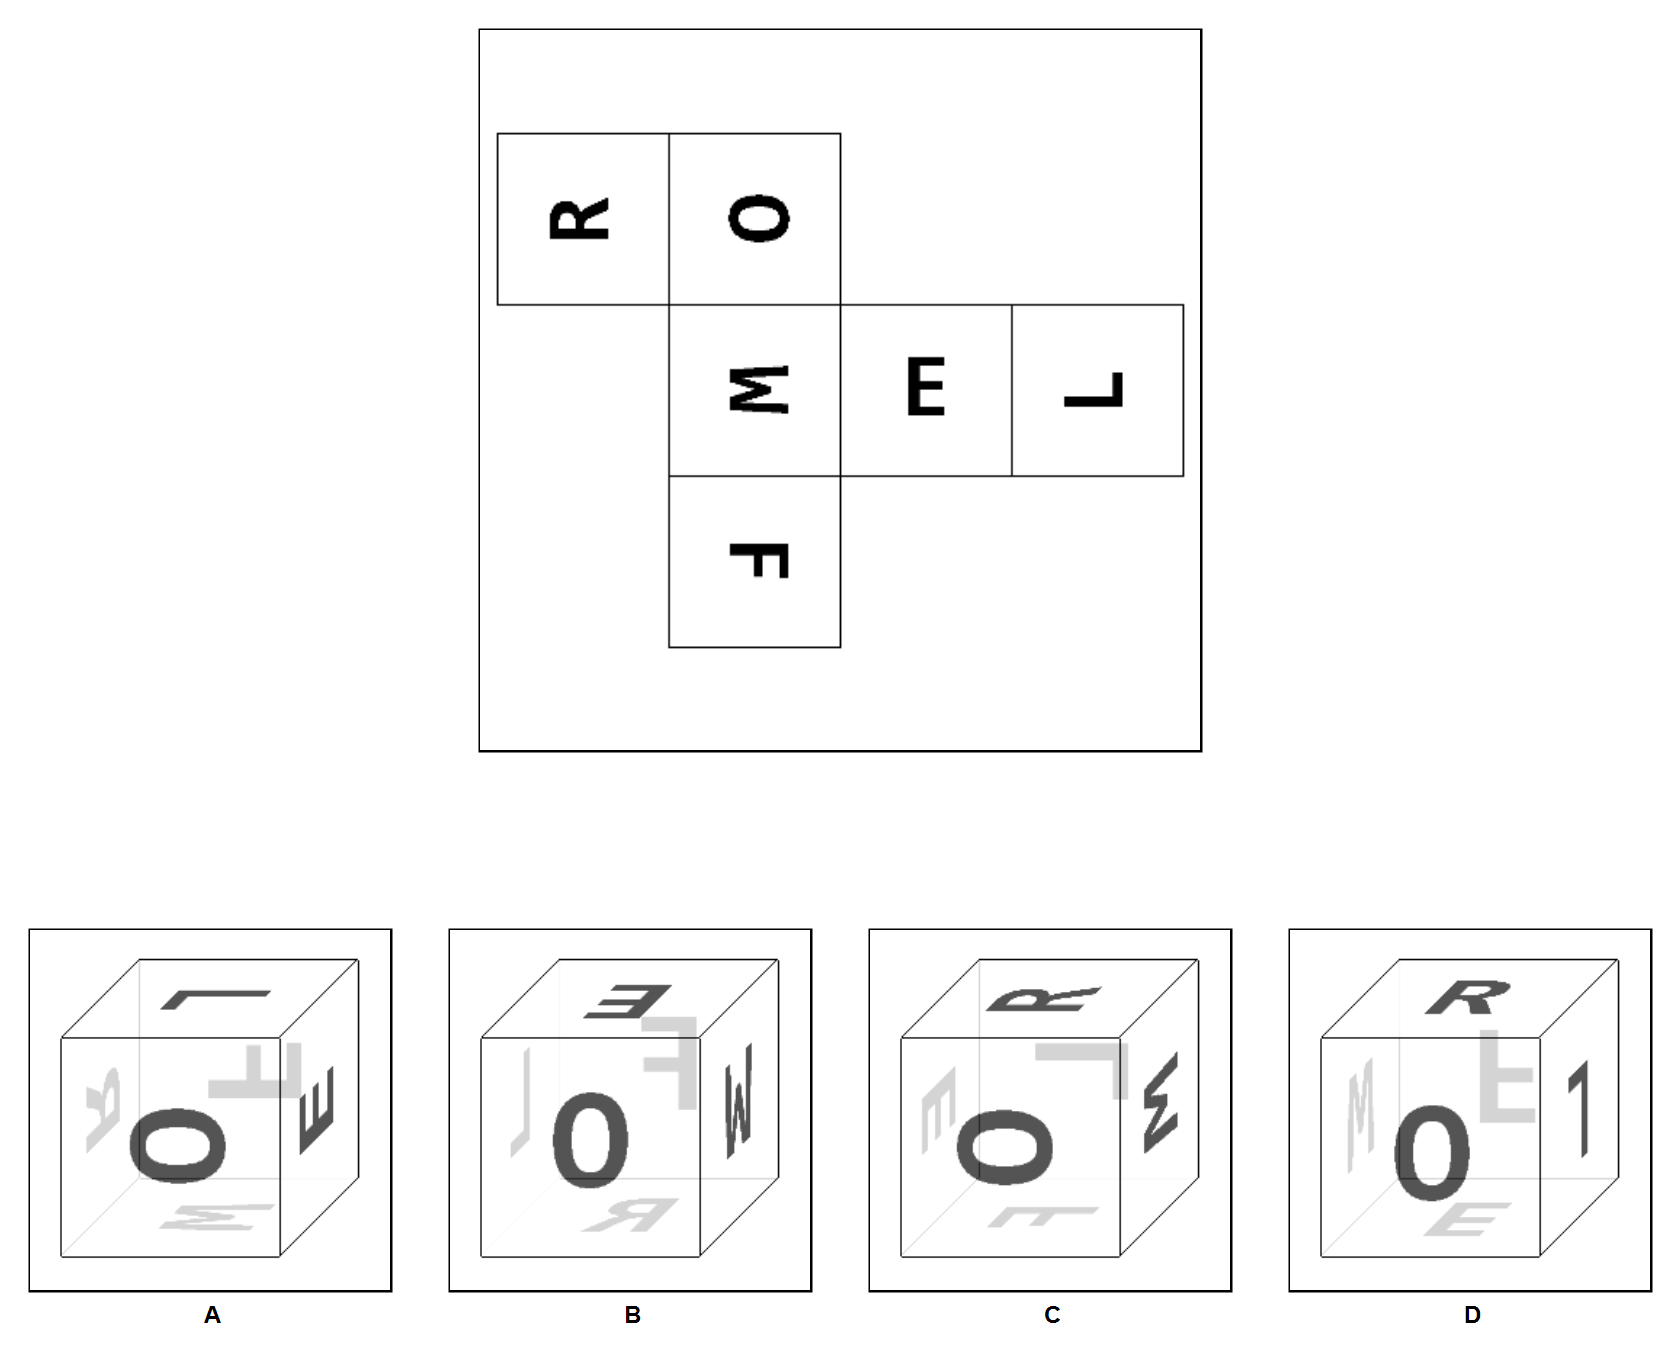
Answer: C